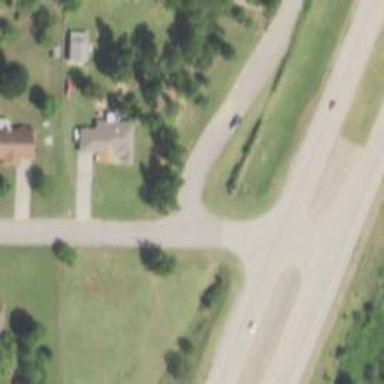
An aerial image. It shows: Road with stop sign.